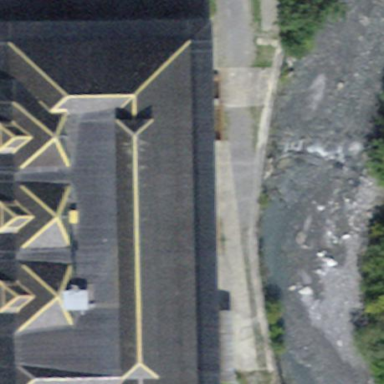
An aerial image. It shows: Industrial building.